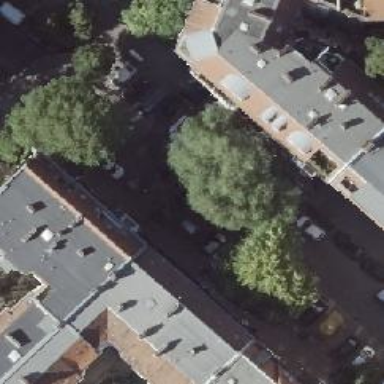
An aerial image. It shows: Living street with street-side parking on the right.